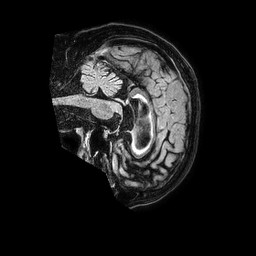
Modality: FLAIR
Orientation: sagittal
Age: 64
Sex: male
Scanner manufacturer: philips
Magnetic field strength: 1.5 T
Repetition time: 4.8 s
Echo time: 0.3 s